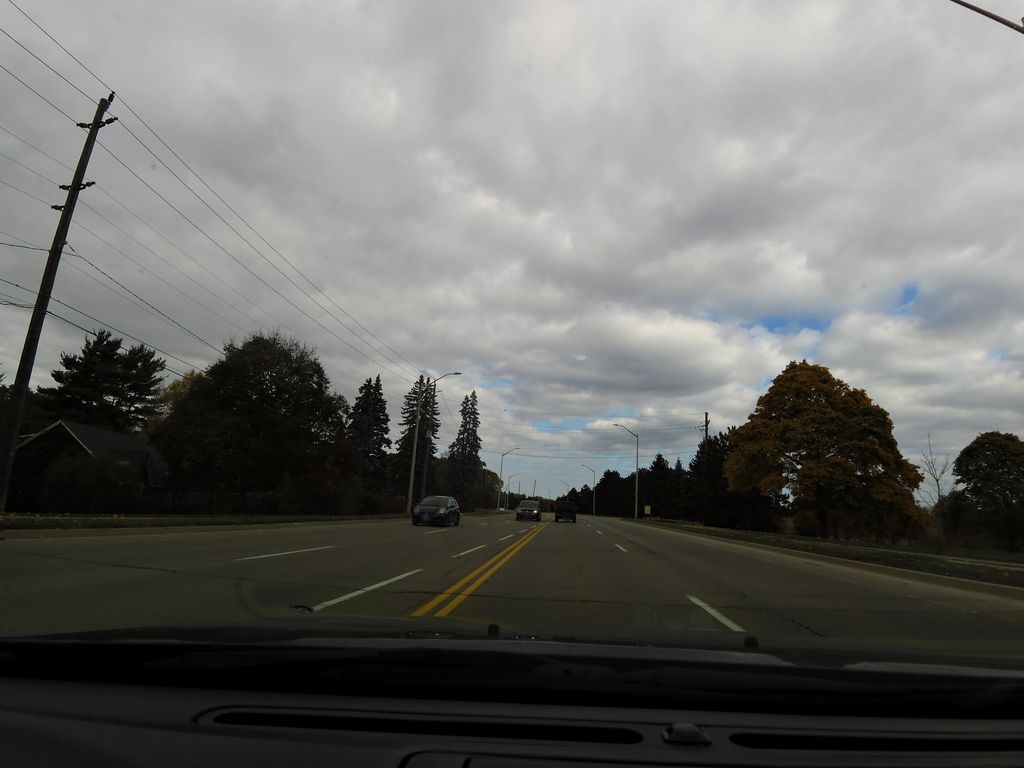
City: hamilton